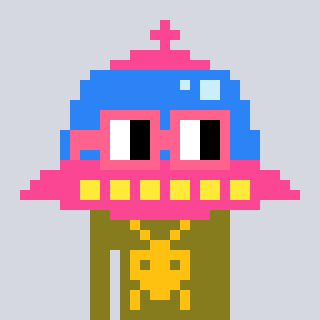
a pixel art character with square pink glasses, a ufo-shaped head and a gunk-colored body on a cool background